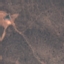
Land use / land cover class: HerbaceousVegetation